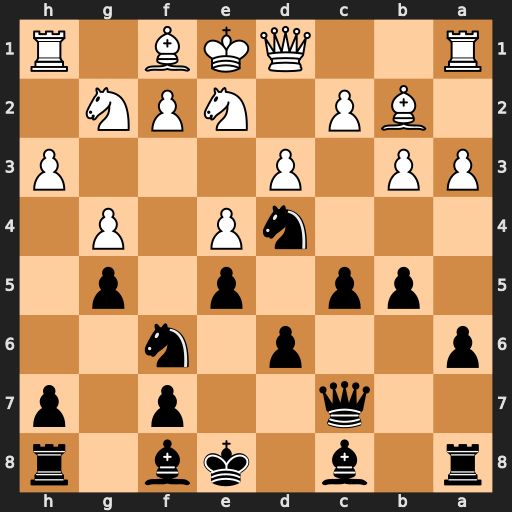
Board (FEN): r1b1kb1r/2q2p1p/p2p1n2/1pp1p1p1/3nP1P1/PP1P3P/1BP1NPN1/R2QKB1R
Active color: b
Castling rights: KQkq
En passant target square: -
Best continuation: Nf3#